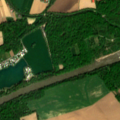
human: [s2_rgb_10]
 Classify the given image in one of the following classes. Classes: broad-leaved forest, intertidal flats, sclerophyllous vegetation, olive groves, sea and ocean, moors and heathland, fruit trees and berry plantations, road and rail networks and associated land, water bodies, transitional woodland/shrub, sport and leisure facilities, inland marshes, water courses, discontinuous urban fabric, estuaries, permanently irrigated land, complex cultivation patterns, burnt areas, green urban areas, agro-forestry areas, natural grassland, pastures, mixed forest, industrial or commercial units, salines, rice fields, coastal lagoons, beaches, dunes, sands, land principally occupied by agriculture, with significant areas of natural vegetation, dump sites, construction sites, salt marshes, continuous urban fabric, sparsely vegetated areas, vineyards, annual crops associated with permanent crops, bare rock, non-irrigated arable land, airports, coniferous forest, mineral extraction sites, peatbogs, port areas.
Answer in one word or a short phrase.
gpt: discontinuous urban fabric, non-irrigated arable land, broad-leaved forest, water courses, water bodies